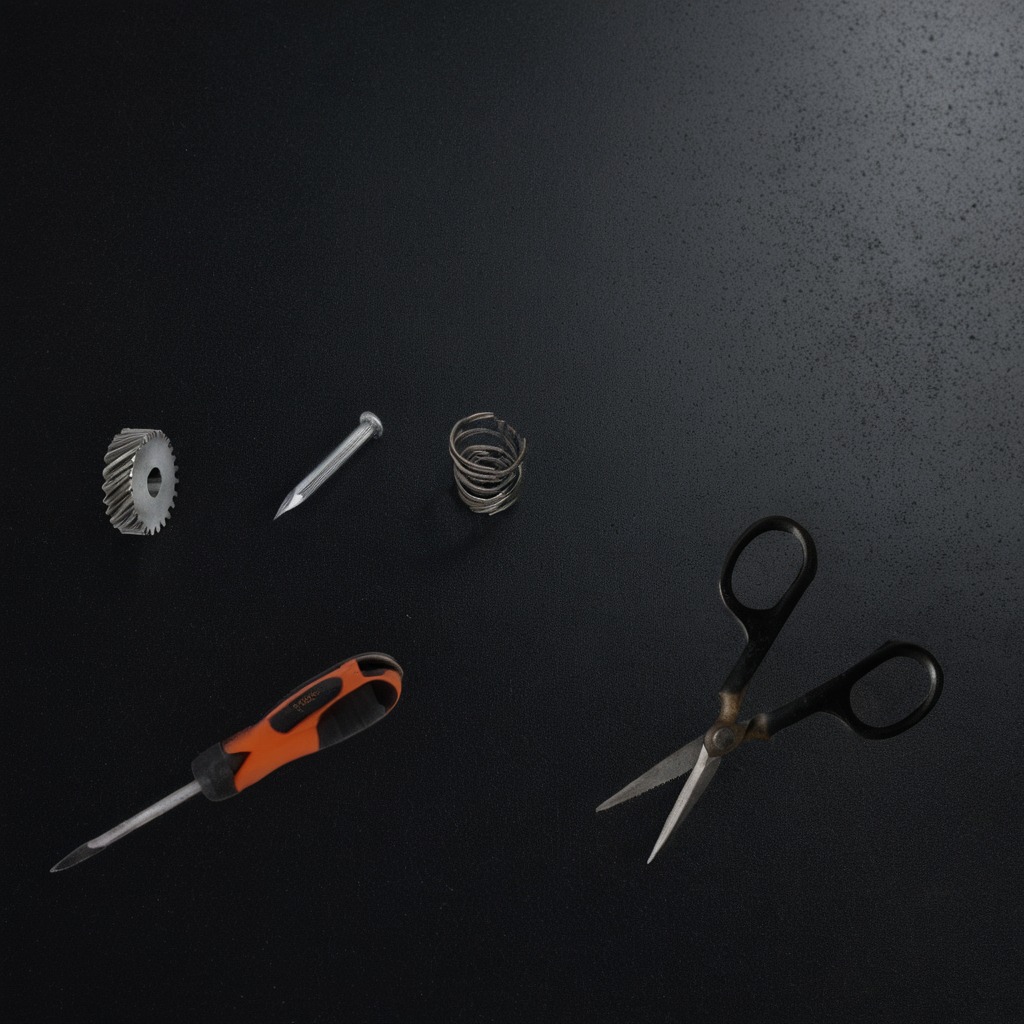
A steel gear with teeth, an iron nail, a coiled metal spring, a screwdriver, and a pair of scissors are lying on the clean granite tabletop.